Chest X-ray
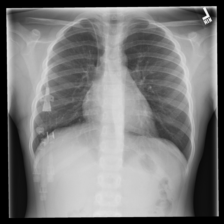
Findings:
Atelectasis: negative
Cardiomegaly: negative
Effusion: negative
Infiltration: negative
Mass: negative
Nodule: negative
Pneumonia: negative
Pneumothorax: negative
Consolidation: negative
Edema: negative
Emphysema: negative
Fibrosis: negative
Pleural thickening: negative
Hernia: negative